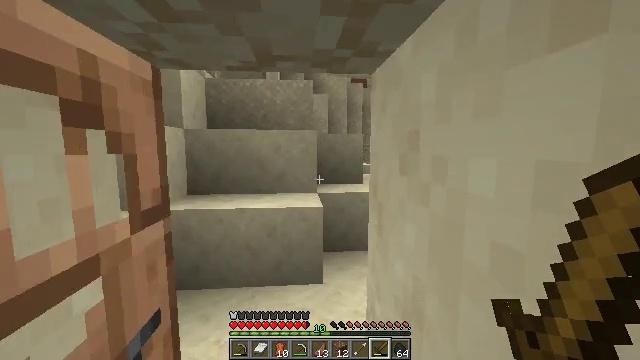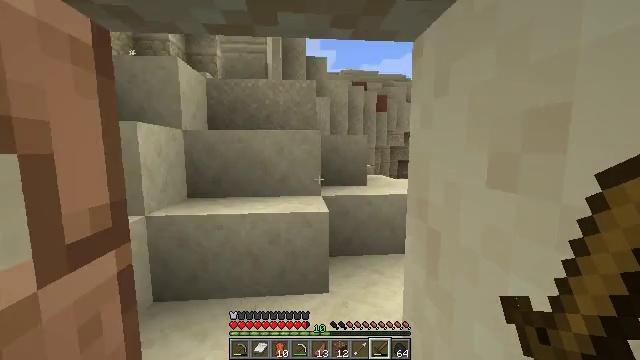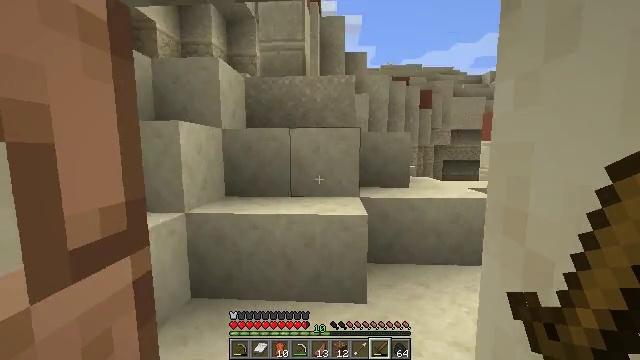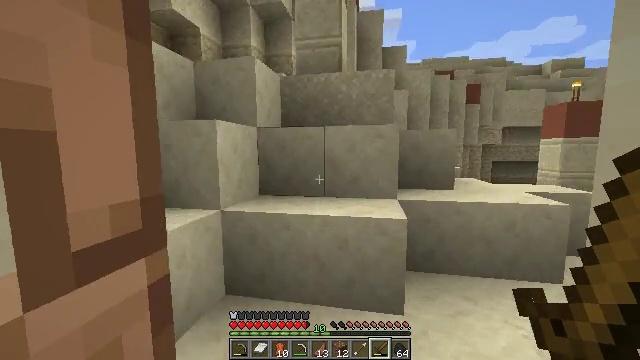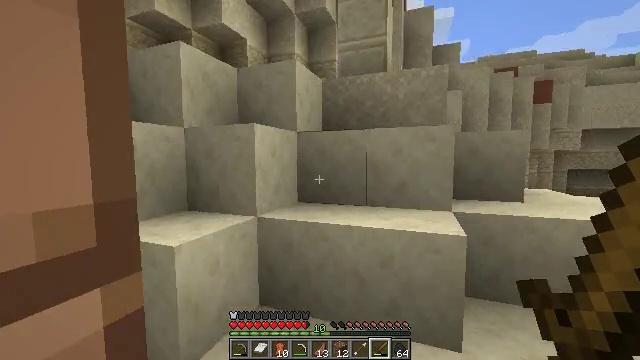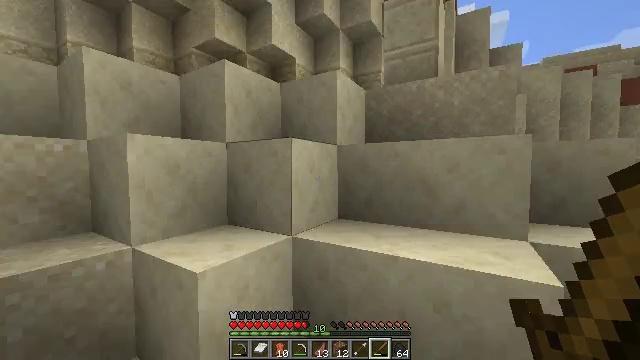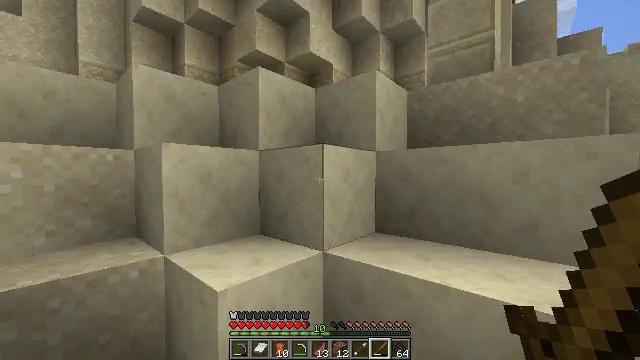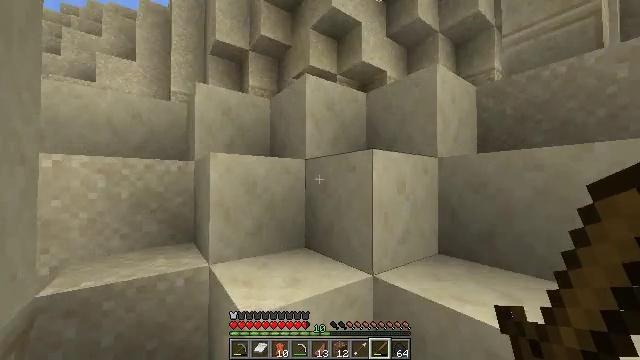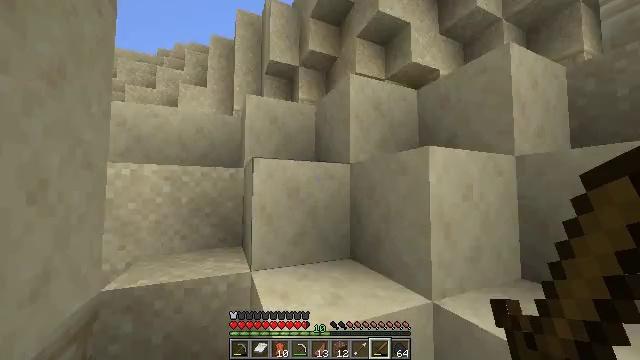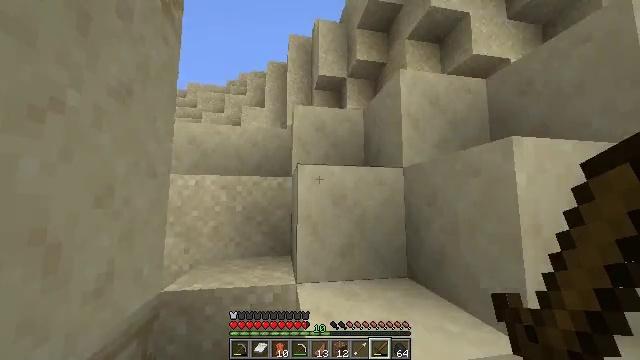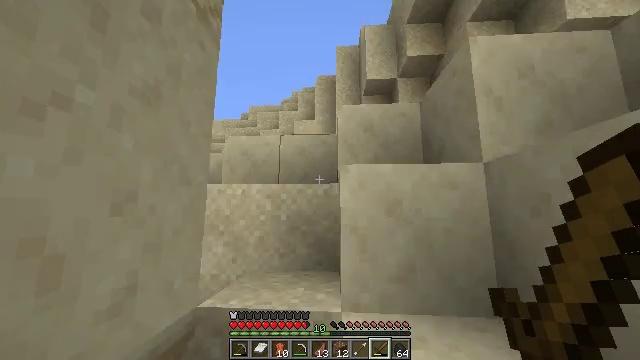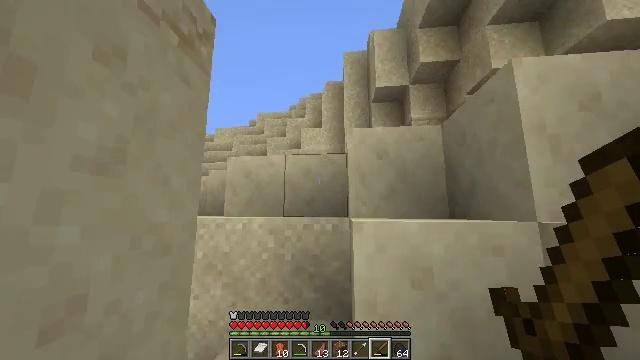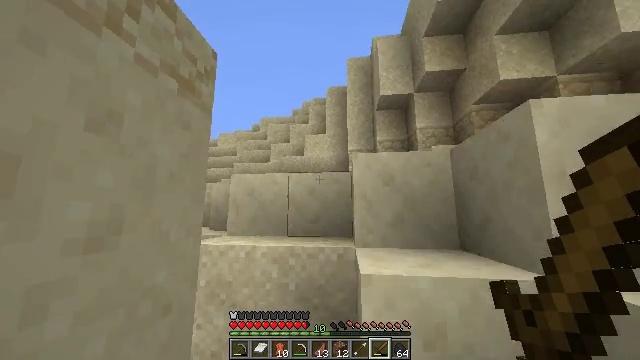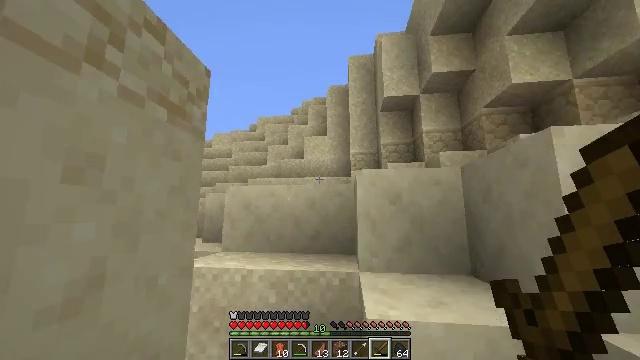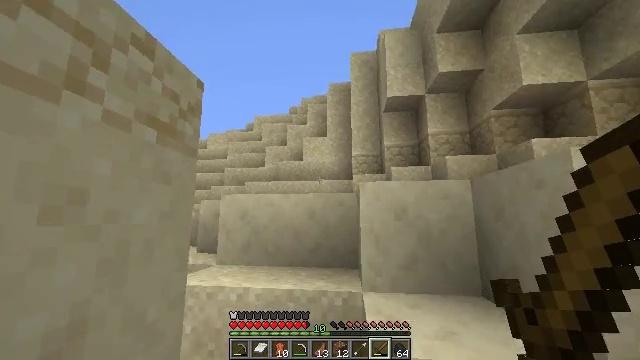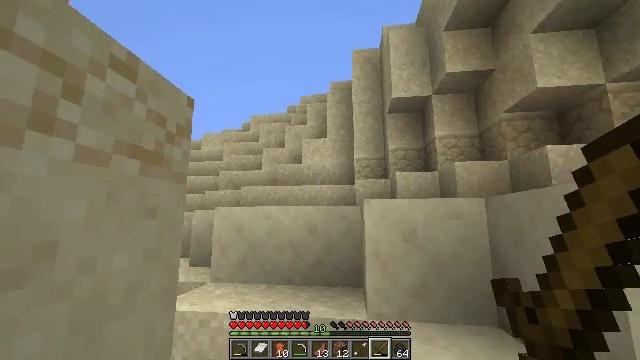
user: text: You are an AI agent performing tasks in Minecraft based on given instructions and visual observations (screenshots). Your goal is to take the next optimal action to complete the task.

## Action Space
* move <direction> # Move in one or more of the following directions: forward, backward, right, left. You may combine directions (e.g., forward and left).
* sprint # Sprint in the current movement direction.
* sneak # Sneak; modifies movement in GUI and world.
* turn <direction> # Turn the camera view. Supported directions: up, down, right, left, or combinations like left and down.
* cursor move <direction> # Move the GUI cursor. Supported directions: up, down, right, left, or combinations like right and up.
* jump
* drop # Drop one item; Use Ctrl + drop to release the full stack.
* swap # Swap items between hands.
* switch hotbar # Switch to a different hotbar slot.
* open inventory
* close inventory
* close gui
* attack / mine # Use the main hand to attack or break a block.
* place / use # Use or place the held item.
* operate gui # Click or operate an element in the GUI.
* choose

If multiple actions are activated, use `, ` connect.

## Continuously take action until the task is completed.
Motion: motion action
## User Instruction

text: Break the cactus block.
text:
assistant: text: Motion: move forward, sprint
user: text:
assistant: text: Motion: move forward, turn left
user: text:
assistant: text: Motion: move forward, turn left
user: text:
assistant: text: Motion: move forward, sprint, turn left and up
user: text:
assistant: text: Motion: move forward, sprint, turn left and up
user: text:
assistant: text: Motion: move forward, sprint, turn left and up
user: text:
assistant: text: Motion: move forward, turn left and up
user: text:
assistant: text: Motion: move forward, turn left and up
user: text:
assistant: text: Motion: move forward, turn left and up
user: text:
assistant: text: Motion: move forward, turn left and up
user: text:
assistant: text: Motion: move forward, turn left, jump
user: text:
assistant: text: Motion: move forward, jump
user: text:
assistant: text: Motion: move forward, jump
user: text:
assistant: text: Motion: move forward, jump
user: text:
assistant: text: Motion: move forward, jump
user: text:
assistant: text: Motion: move forward, jump
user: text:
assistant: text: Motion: move forward, jump
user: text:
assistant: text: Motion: move forward, turn right and down, jump
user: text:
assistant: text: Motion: move forward, turn right and down, jump
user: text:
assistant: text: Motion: move forward, sprint, turn right and down, jump
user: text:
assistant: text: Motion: move forward, sprint, jump
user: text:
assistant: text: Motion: move forward, sprint, jump
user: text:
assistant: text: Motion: move forward, sprint, jump
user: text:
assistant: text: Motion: move forward, jump
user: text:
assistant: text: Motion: move forward, jump
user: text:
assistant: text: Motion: move forward, jump
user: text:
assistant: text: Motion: move forward, turn left and down, jump
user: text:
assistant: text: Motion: move forward, turn left and down, jump
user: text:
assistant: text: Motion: move forward, sprint, turn left and down, jump
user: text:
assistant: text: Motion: move forward, sprint, turn left and down, jump